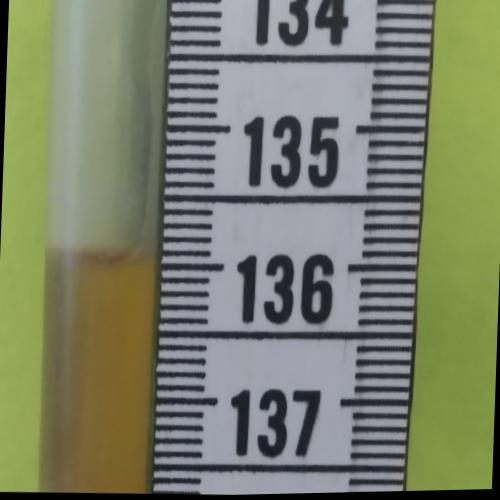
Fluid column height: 136.0 cm